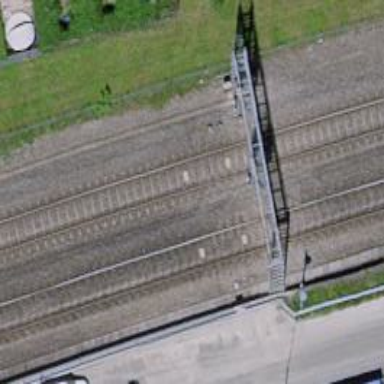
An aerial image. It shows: Railway signal.